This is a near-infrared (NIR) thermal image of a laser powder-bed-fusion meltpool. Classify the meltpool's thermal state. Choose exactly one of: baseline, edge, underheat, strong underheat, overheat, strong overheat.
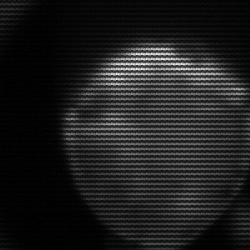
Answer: edge